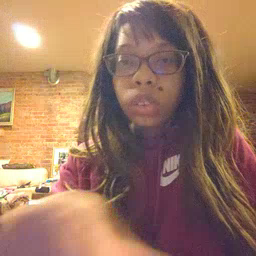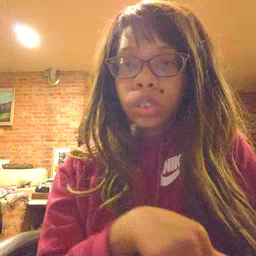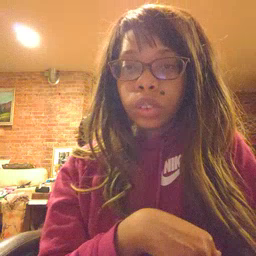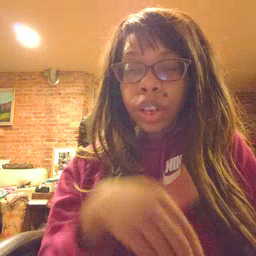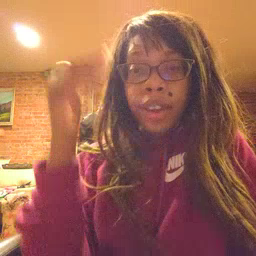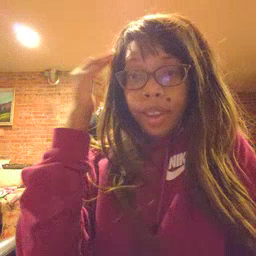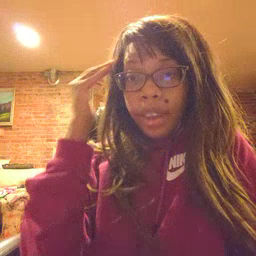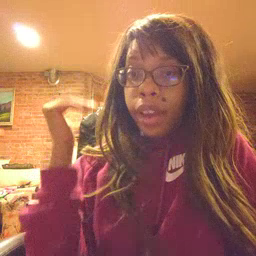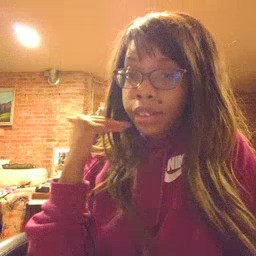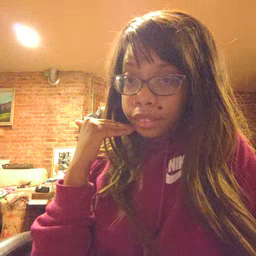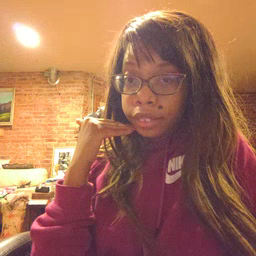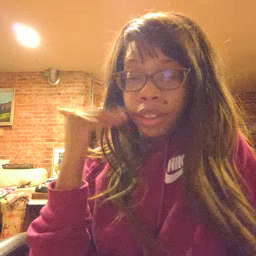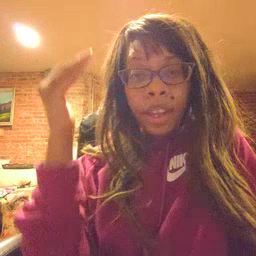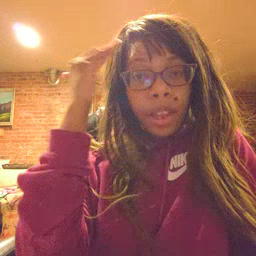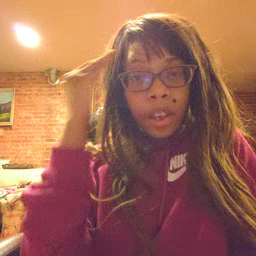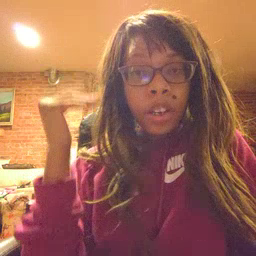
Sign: head